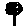
Label: tree